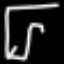
Label: pants